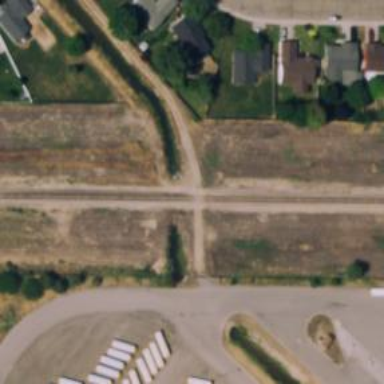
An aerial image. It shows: Railway level crossing.